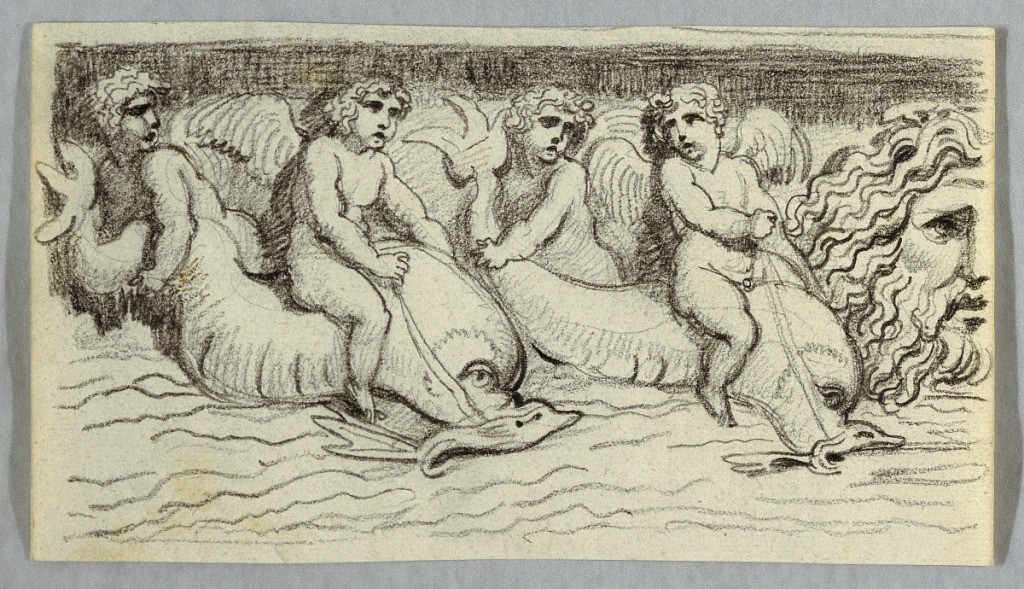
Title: Frieze with Dolphins and Putto
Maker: Felice Giani, Italian, 1758–1823
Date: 1770–1820
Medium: Black chalk on off white laid paper
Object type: Drawing
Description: Bearded masks beside two putto riding dolphins. Water indicated.